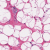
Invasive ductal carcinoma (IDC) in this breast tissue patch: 0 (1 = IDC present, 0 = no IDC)